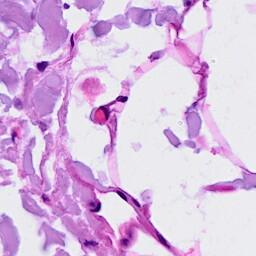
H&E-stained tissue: Breast